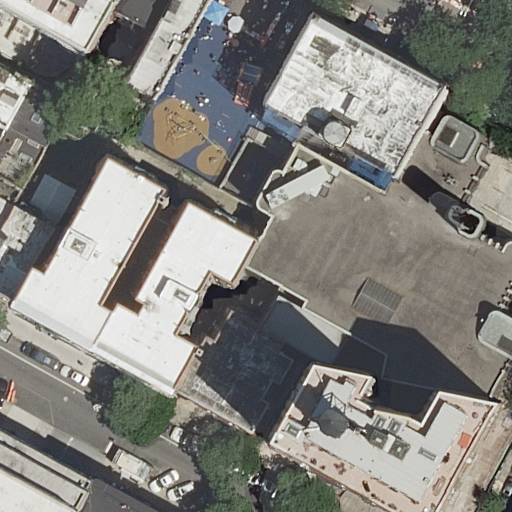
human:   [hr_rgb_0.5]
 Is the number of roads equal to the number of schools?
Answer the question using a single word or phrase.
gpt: no

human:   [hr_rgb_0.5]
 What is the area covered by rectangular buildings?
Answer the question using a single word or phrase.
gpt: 478m2

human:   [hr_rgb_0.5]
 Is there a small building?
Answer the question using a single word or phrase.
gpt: yes

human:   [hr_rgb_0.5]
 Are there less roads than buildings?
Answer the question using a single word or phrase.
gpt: yes

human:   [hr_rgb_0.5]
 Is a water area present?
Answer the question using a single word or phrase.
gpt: no

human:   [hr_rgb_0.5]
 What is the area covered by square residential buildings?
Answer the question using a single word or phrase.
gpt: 0m2

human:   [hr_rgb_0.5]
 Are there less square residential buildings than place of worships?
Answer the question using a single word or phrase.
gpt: yes

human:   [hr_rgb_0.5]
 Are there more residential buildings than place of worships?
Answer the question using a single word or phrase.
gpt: yes

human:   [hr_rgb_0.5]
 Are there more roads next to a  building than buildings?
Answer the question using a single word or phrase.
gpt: no

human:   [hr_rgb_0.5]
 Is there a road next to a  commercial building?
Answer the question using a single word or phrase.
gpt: no

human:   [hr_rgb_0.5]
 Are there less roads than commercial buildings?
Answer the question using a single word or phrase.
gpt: no

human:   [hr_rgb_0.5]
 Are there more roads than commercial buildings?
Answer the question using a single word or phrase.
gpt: yes

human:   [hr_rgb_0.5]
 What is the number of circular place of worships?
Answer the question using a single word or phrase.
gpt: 0

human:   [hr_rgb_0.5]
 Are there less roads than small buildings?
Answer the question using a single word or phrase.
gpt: yes

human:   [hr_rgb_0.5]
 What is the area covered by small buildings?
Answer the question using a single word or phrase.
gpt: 245m2

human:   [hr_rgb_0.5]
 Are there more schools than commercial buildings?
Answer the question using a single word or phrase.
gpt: yes

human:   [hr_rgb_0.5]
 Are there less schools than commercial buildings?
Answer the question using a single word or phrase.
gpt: no

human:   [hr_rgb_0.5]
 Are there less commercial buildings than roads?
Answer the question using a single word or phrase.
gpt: yes

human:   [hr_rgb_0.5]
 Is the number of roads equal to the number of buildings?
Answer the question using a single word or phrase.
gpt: no

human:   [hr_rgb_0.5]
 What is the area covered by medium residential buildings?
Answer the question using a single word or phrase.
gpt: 1579m2

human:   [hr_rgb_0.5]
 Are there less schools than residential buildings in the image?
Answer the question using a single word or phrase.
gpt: yes

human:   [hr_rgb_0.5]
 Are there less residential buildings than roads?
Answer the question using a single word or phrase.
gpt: no

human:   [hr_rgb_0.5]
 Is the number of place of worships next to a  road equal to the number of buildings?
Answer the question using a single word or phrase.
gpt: no

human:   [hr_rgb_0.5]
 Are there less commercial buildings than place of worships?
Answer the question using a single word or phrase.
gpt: yes

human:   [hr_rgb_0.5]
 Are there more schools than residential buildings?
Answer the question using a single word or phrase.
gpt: no

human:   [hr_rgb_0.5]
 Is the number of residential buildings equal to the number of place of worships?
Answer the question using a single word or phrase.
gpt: no

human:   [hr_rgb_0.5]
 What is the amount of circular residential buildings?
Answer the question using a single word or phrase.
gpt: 0

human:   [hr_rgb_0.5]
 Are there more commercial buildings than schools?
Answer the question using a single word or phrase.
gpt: no

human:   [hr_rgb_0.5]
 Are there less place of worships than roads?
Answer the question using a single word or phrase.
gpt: yes

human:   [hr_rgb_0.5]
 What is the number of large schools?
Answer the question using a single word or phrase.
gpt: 1

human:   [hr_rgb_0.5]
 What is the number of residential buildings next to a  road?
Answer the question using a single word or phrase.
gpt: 12

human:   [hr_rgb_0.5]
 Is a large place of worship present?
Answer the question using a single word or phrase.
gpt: no

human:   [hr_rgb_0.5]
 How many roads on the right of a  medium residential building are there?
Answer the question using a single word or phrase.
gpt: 2

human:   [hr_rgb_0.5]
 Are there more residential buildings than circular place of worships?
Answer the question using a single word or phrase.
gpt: yes

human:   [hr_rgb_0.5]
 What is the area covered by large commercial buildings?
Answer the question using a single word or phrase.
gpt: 0m2

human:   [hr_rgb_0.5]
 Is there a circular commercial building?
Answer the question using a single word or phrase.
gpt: no